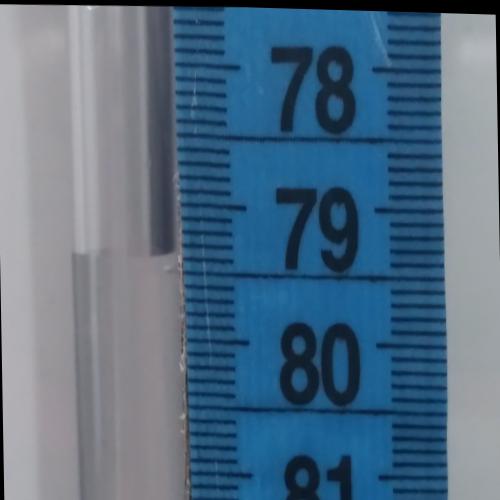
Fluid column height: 79.4 cm